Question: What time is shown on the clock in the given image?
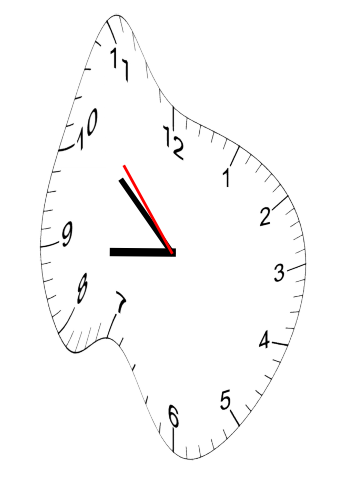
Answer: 08:51:53